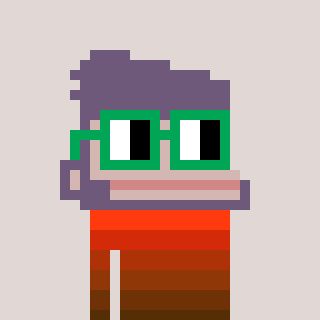
a pixel art character with square green glasses, a ape-shaped head and a hotbrown-colored body on a warm background